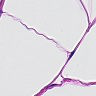
Metastatic tissue present: no